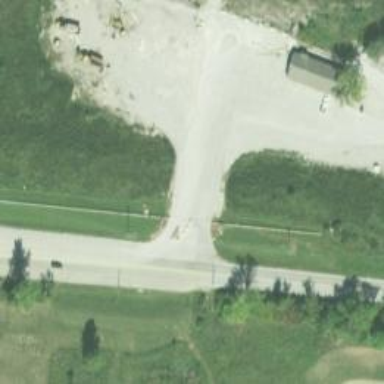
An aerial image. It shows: Service road.